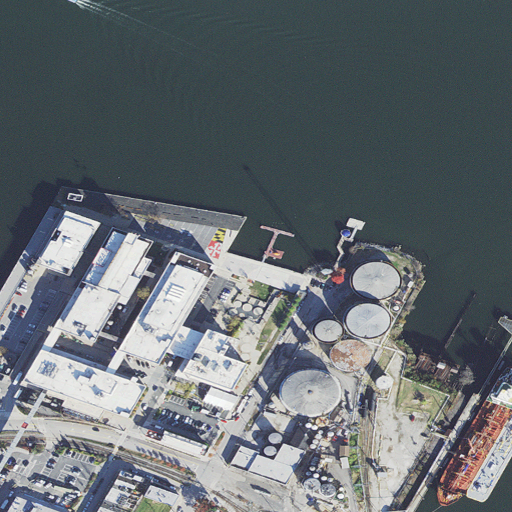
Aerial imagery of cape in Maryland named Locust Point containing open water, high intensity development, medium intensity development, and open development